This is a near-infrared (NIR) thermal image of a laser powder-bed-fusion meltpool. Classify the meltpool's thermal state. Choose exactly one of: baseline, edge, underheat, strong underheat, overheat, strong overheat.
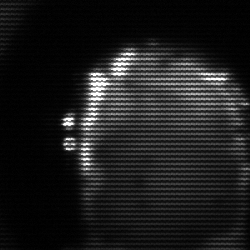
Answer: baseline